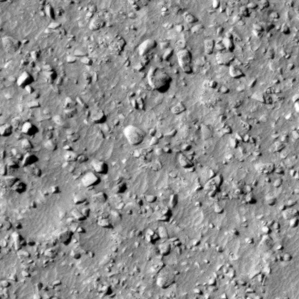
Label: non_frost